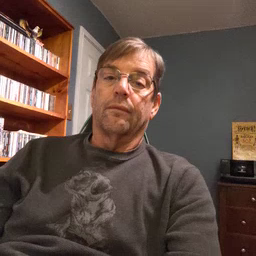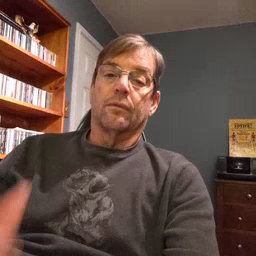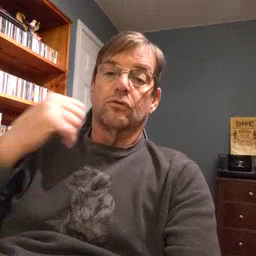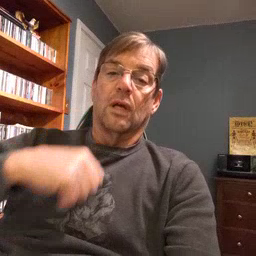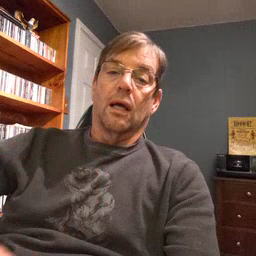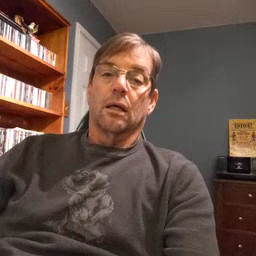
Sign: jacket